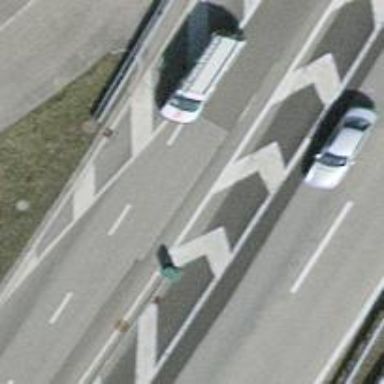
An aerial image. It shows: Asphalt motorway link.